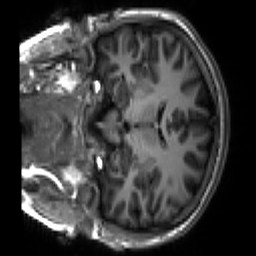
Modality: T1w
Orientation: coronal
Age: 20
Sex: female
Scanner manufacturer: siemens
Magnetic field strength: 3 T
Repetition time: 2.3 s
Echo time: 0.00267 s